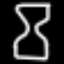
Label: hourglass